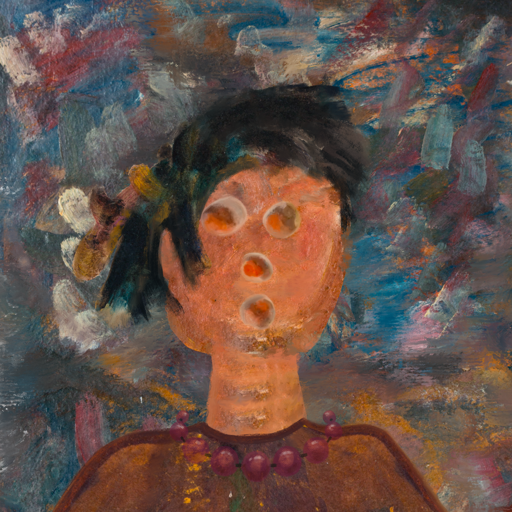
Background: Boggyland, Head And Neck Front: Boggyland, Face Front: Rupkatha, Bust: Comrade, Hair Front: Pipe, Head Accessory: Blank, Second Necklace: Blank, Necklace: Irani_2, Baby: Blank